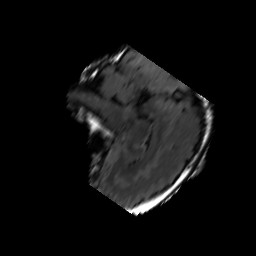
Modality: FLAIR
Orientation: sagittal
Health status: ill
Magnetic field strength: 3 T